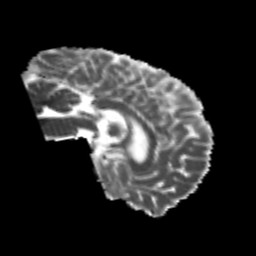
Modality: MD
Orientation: sagittal
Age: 24
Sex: male
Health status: healthy
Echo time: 0.074 s